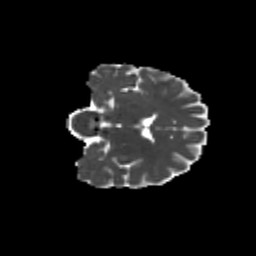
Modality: MD
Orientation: coronal
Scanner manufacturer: siemens
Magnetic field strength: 3 T
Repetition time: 9.2 s
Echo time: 0.084 s